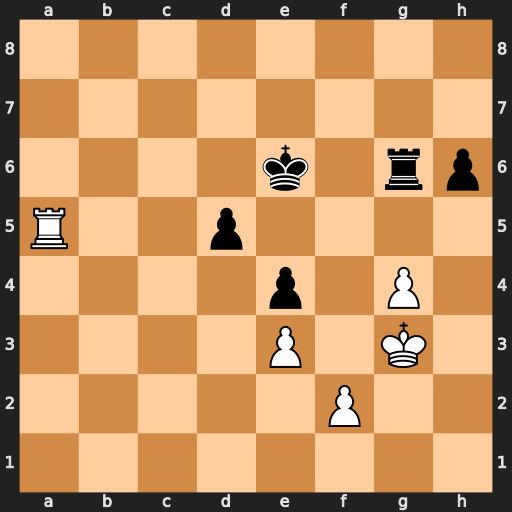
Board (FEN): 8/8/4k1rp/R2p4/4p1P1/4P1K1/5P2/8
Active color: w
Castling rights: -
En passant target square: -
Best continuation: Ra6+ Kf7 Rxg6 Kxg6 Kh4 d4 exd4